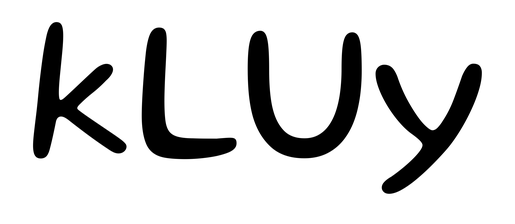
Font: Gluten_Light